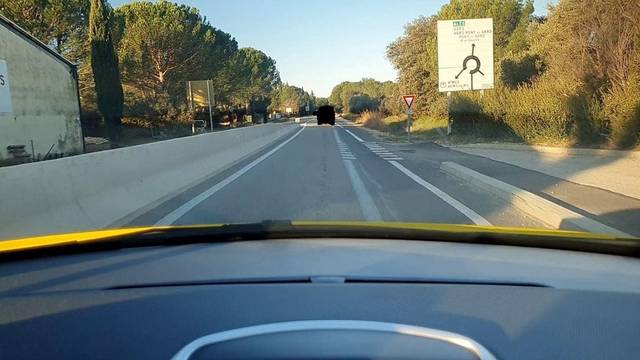
Region: France
Coordinates: 43.955, 4.551